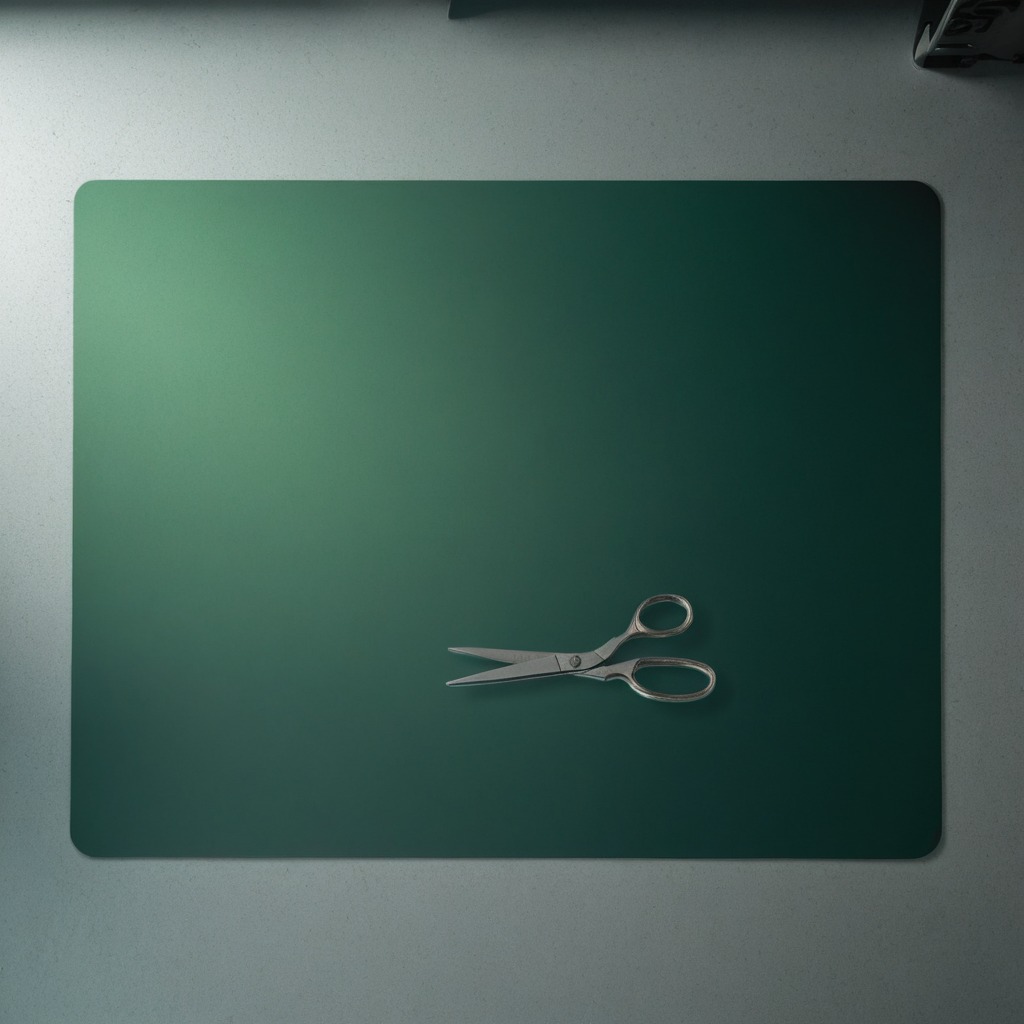
A scissor is lying on the granite tabletop.